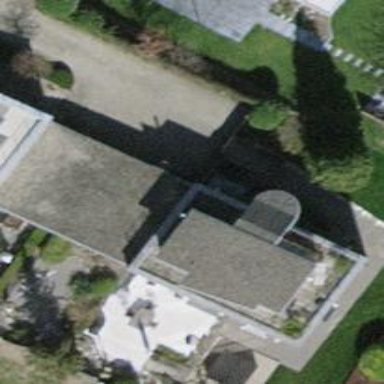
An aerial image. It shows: Building with flat roof.